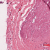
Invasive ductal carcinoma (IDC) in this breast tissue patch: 0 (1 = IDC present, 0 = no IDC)